Question: My understanding was that bootstrap 3.xx supported IE8. When you to <URL> and switch to IE's document mode to version 8. The navigation bar displays as if it's displaying in a mobile device or small screen at all times.
Here is an image
I had this problem with a page I started developing and found people suggesting making sure to use Doctype which i was or using the non-minified version of bootstrap css which i tried without changes, then i noticed the sample page was doing the same, so the main question really is
is IE 8 just not supported anymore?
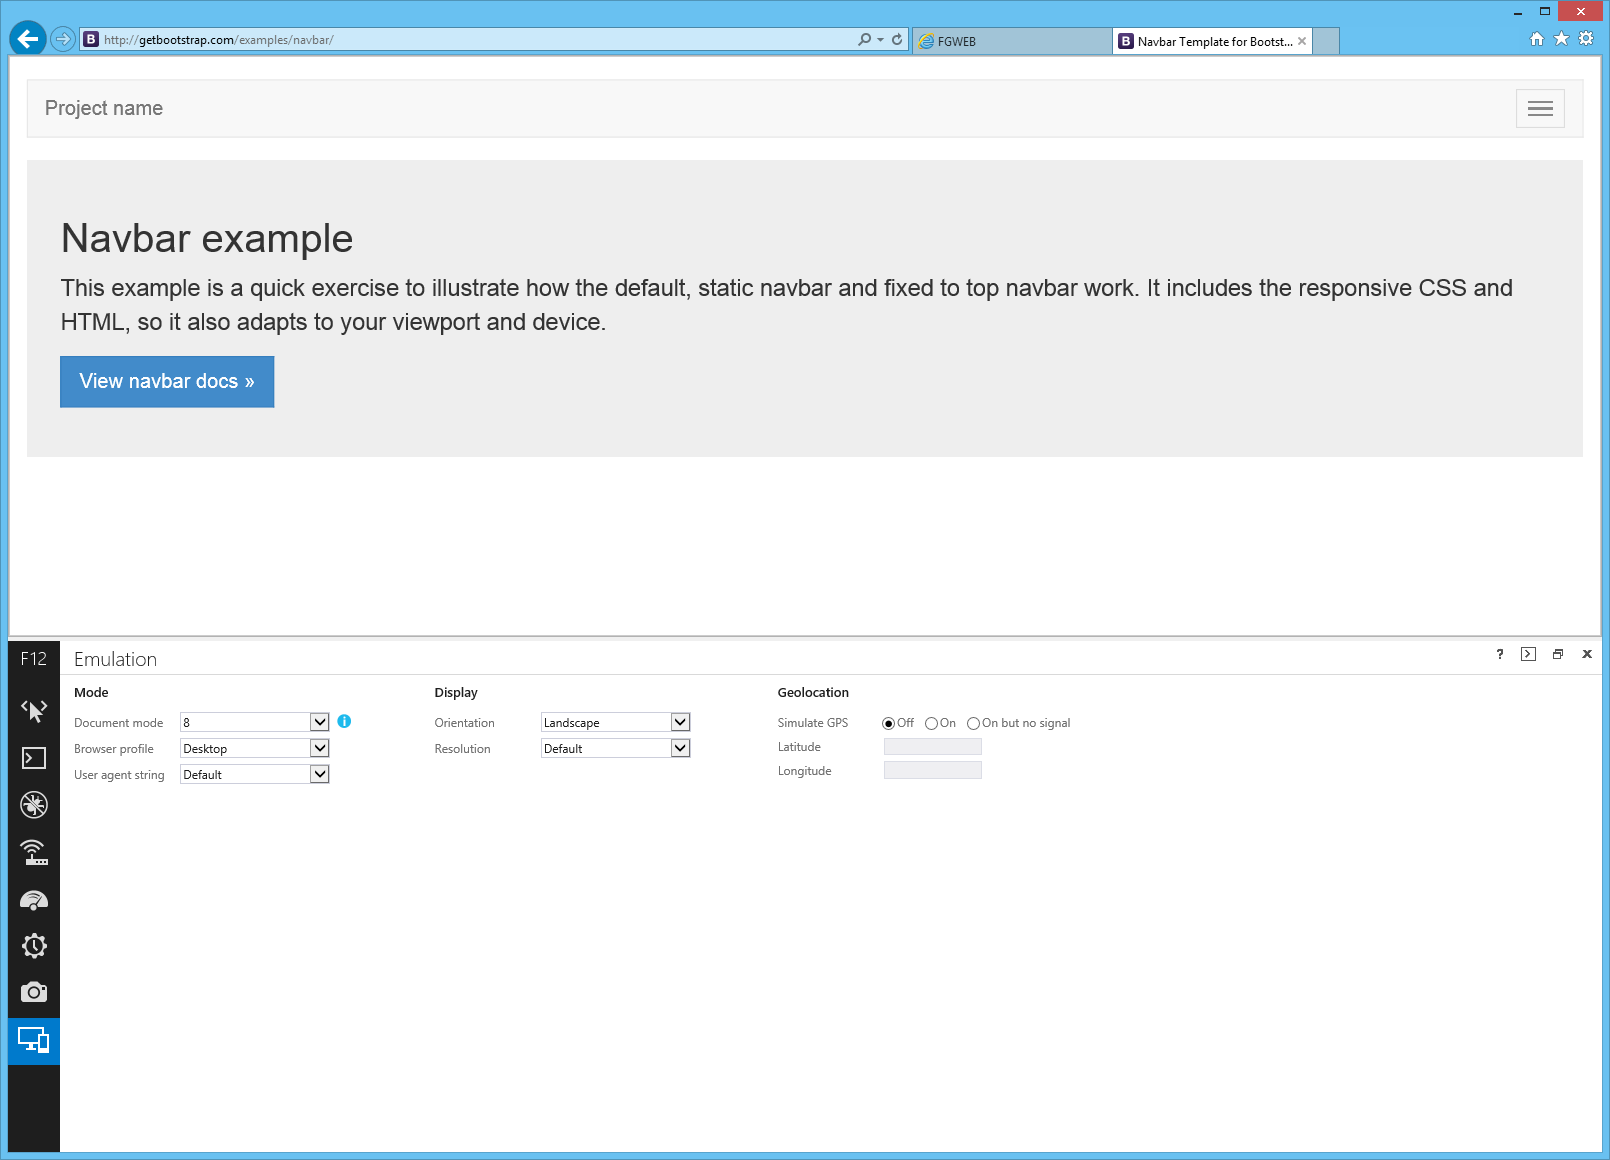
Answer: Looks like you're using IE11?
<URL>
In particular, this means that it the conditional comment containing the HTML5 element and CSS media query polyfills that Bootstrap advises:
'''
<!-- HTML5 shim and Respond.js IE8 support of HTML5 elements and media queries -->
<!--[if lt IE 9]>
<script src="https://oss.maxcdn.com/libs/html5shiv/3.7.0/html5shiv.js"></script>
<script src="https://oss.maxcdn.com/libs/respond.js/1.4.2/respond.min.js"></script>
<![endif]-->
'''